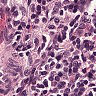
Metastatic tissue present: no